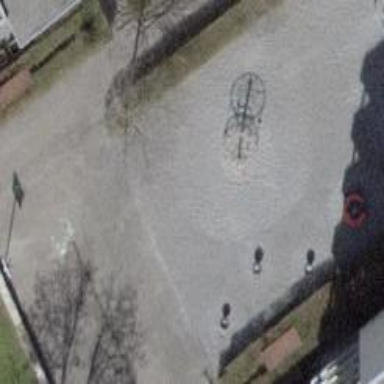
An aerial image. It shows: Springy playground.